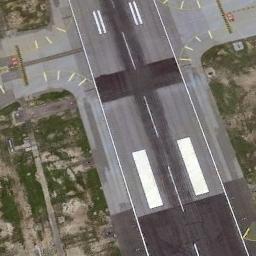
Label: runway